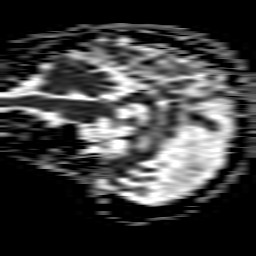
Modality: ADC
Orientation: sagittal
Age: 78
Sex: female
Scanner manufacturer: philips
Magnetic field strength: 1.5 T
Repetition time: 3.679 s
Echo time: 0.09411 s